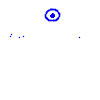
Particle: pion